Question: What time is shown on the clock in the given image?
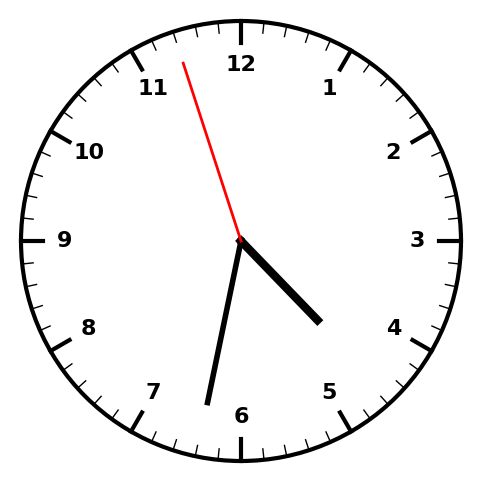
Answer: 04:31:57